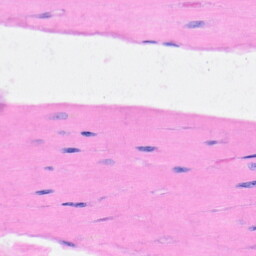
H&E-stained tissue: Heart